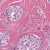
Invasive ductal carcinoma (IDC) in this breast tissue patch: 1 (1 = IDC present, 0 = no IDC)